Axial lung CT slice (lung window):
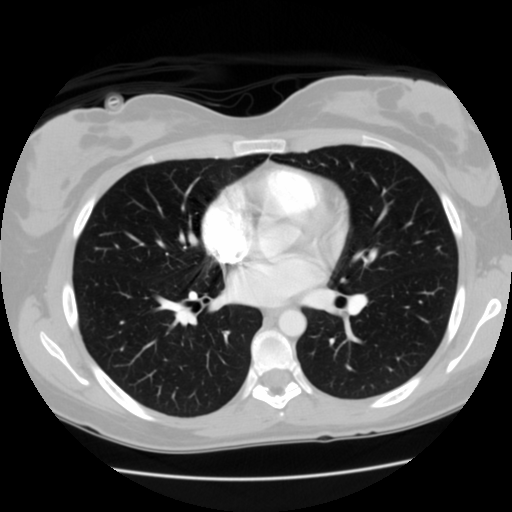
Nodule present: no